Question: Title here could be misleading. I will try my best to explain my doubt through an example.
I am reading about paxos algorithm from wiki and other sources.
1) Imagine a situation where a client's request to update a value ('X' in below example) is processed.
After one round of Paxos, a value 'Vb' is chosen because Acceptors reply's to Proposers contain their previously accepted Proposal number and the corresponding value. In the case below, the three acceptors send '(8,Va),(9,Vb),(7,Vc)' to proposer which currently has '(10,X)'. It picks up '(9,Vb)' since it is the highest proposal number it received and broadcast the value '(10,Vb)' to all acceptors for acceptance. So the initial value 'X' for which this whole round of Paxos was processed never got updated. so is the client transaction of updating to X failed in this case?
What is the final state of Acceptors after this? Do they all have '(10,Vb)' as their highest accepted proposal number and values and thus be in sync?
2) Now is a more complex case, where two proposals are made but at different time points when trying to reach consensus. That is imagine a situation where a client C1 in Region A is modifying some data 'X' and has not yet reached consensus while client C2 in Region B is modifying same data 'X'. Is one of Client's request rejected? please note C2 happens later than C1 but just that consensus has not reached yet. If ordering is followed, C1 request must be finished, consensus accepted and then C2 request be processed. From my understanding of <URL>, in this case, C1 request value is chosen.
So Is C2 request abandoned? that might not be a good option.
Example (Copyright from <URL>:

In this case, the 'v=8' is chosen finally, although request for 'V=5' is the most recent updated requested by client. why is it so? This could have serious impacts
Thanks for help and a happy new year!
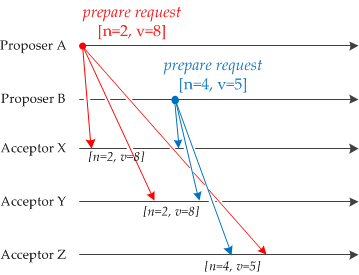
Answer: To explain this I'm going to give some context--an interpretation of the OSI protocol stack:
'''
+------------------------+
|100. Your Application |
#========================#
|8. Some state machine |
| or key/value store |
+------------------------+
|7. Transaction log |
+------------------------+
|6. Paxos |
+------------------------+
|5. Some framing protocol|
+------------------------+
|4. TCP |
+------------------------+
|... |
+------------------------+
'''
Every serious implementation of paxos that I've seen uses a similar model (and I've seen many serious implementations). That is, Paxos is used to for a state-machine (becuase without a transaction log a database is just an expensive, slow, buggy cache). There is a different Paxos instance for every entry in the transaction log; they are completely independent; and if the designer of the system is exceptionally smart, the Paxos instances can even run in parallel.
Now on to your question.
Yes, X in your first example failed; . A failure should be returned to the upper layer. That may not necessarily mean a failure to the client ("your application" in the above model). The upper layers may decide to retry the value in a later entry in the transaction log; or they may just return a failure to the client.
In your second example, one of those requests MUST be rejected in the end--Paxos chooses at most ONE value. And once that value is chosen it stays chosen. As if Chuck Norris had chosen it.
But it looks like there is a little mis-understanding in that second example. It doesn't matter which request started first. Due to network latencies and the alignment of planets, the second request could muscle out the first.
Try it! With X,Y as values; P1,P2 as proposers; and A1,A2,A3 as acceptors:
1. P1 has X and sends Prepare(1)
2. A1 promises for 1 and returns Accepted(0,_)
3. A2 promises for 1 and returns Accepted(0,_)
4. A3 promises for 1 and returns Accepted(0,_)
5. P1 still has X and sends Accept(X,1)
6. A1 accepts(X,1)
7. P2 has Y and sends Prepare(2)
8. A2 promises for 2 and returns Accepted(1,_) As you can see, A2 has switched to not accept any round less than 2
9. A2 rejects the Accept(X,1)
10. A3 promises for 2 and returns Accepted(1,_)
11. P2 still has Y and sends Accept(Y,2)
12. A2 accepts(Y,2)
13. A3 accepts(Y,2) And having been accepted by the simple majority, Y has been chosen. No matter what any proposer does from here on out, the value of Y will always be chosen.
This is actually starts somewhat like the picture you have in your second example, but in this example the network favored the second proposer.